Question: Hi have this dataset :
'''
tdat=structure(list(Condition = structure(c(1L, 3L, 2L, 1L, 3L, 2L,
1L, 3L, 2L, 1L, 3L, 2L, 1L, 3L, 2L, 1L, 3L, 2L, 1L, 3L, 2L, 1L,
3L, 2L, 1L, 3L, 2L), .Label = c("AS", "Dup", "MCH"), class = "factor"),
variable = structure(c(1L, 1L, 1L, 1L, 1L, 1L, 1L, 1L, 1L,
2L, 2L, 2L, 2L, 2L, 2L, 2L, 2L, 2L, 3L, 3L, 3L, 3L, 3L, 3L,
3L, 3L, 3L), .Label = c("Bot", "Top", "All"), class = "factor"),
value = c(1.782726022, 1, 2.267946449, 1.095240234, 1, 1.103630141,
1.392545278, 1, 0.854984833, 4.<PHONE>, 1, 4.649271897, 0.769428018,
1, 0.483117123, 0.363854608, 1, 0.195799358, 0.673186975,
1, 1.661568993, 1.174998373, 1, 1.095026419, 1.278455823,
1, 0.634152231)), .Names = c("Condition", "variable", "value"
), row.names = c(NA, -27L), class = "data.frame")
> head(tdat)
Condition variable value
1 AS Bot 1.782726
2 MCH Bot 1.000000
3 Dup Bot 2.267946
4 AS Bot 1.095240
5 MCH Bot 1.000000
6 Dup Bot 1.103630
'''
You can plot it like that using this code :
'''
ggplot(tdat, aes(x=interaction(Condition,variable,drop=TRUE,sep='-'), y=value,
fill=Condition)) +
geom_point() +
scale_color_discrete(name='interaction levels')+
stat_summary(fun.y='mean', geom='bar',
aes(label=signif(..y..,4),x=as.integer(interaction(Condition,variable))))+
facet_grid(.~variable)
'''

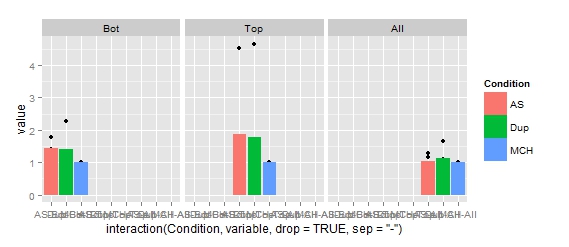
Answer: You get all levels shown on plot because all levels are used. Levels are dropped if they are not used at all. To remove levels in each facet add 'scale="free_x"' to 'facet_grid()'. But this will not work in particular case because you use different statements of 'x' values in 'ggplot()' and 'stat_summary()' calls. I would suggest to add new column before plotting with interaction.
'''
tdat$int<-with(tdat,interaction(Condition,variable,drop=TRUE,sep='-'))
ggplot(tdat,aes(int,value,fill=Condition))+
stat_summary(fun.y='mean', geom='bar')+
geom_point()+
facet_grid(.~variable,scales="free_x")
'''

In this case you can simplify your code without 'interaction()' because you use also 'facet_grid()'.
'''
ggplot(tdat,aes(Condition,value,fill=Condition))+
stat_summary(fun.y='mean', geom='bar')+
geom_point()+
facet_grid(.~variable)
'''